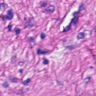
Metastatic tissue present: no